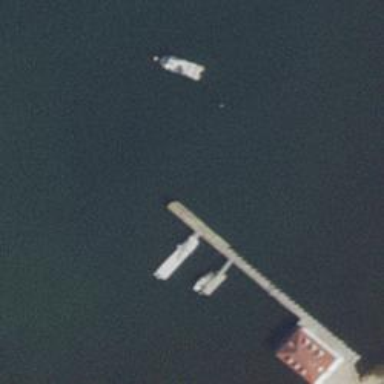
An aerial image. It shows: Man-made pier.